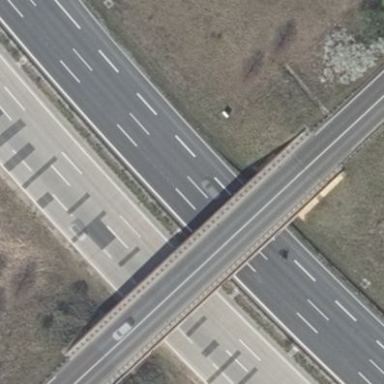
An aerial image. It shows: Bridge with beam structure.